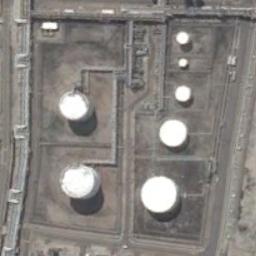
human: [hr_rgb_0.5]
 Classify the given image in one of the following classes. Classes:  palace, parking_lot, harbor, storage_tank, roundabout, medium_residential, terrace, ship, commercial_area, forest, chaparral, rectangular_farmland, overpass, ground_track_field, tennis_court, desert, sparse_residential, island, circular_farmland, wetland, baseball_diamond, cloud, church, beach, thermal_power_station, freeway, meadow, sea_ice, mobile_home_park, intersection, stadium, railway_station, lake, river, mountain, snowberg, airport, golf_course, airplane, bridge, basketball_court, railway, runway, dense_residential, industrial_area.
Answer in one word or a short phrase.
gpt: storage_tank